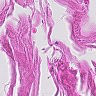
Metastatic tissue present: no